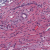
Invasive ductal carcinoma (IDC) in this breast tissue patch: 0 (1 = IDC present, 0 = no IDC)